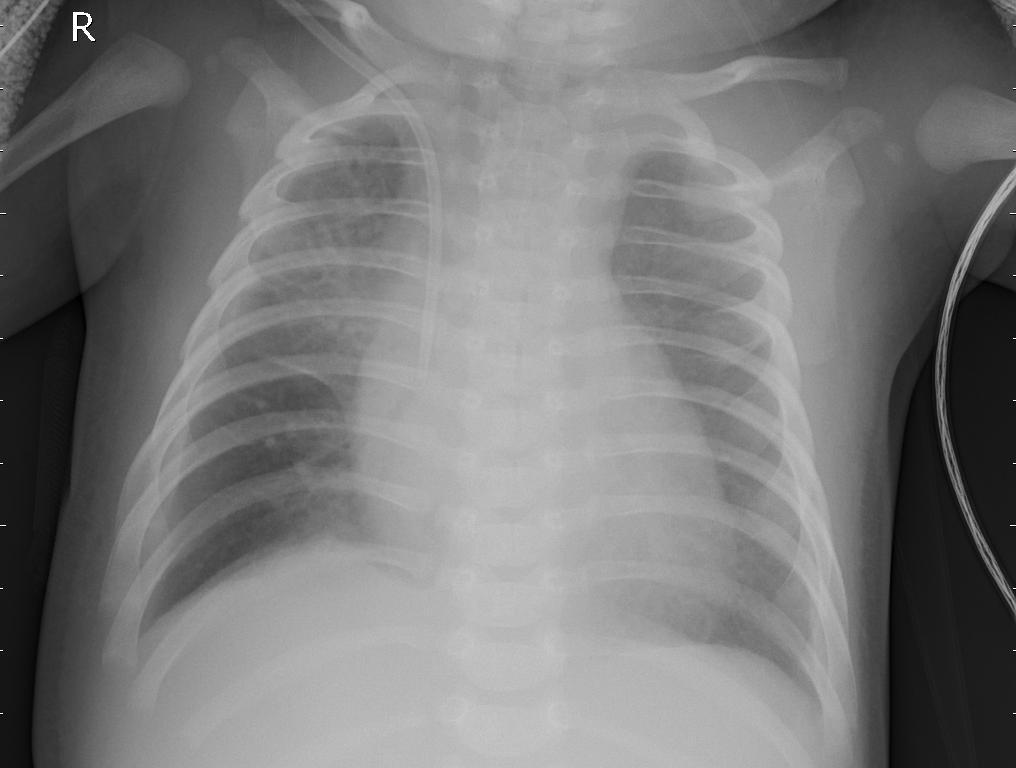
Diagnosis: PNEUMONIA